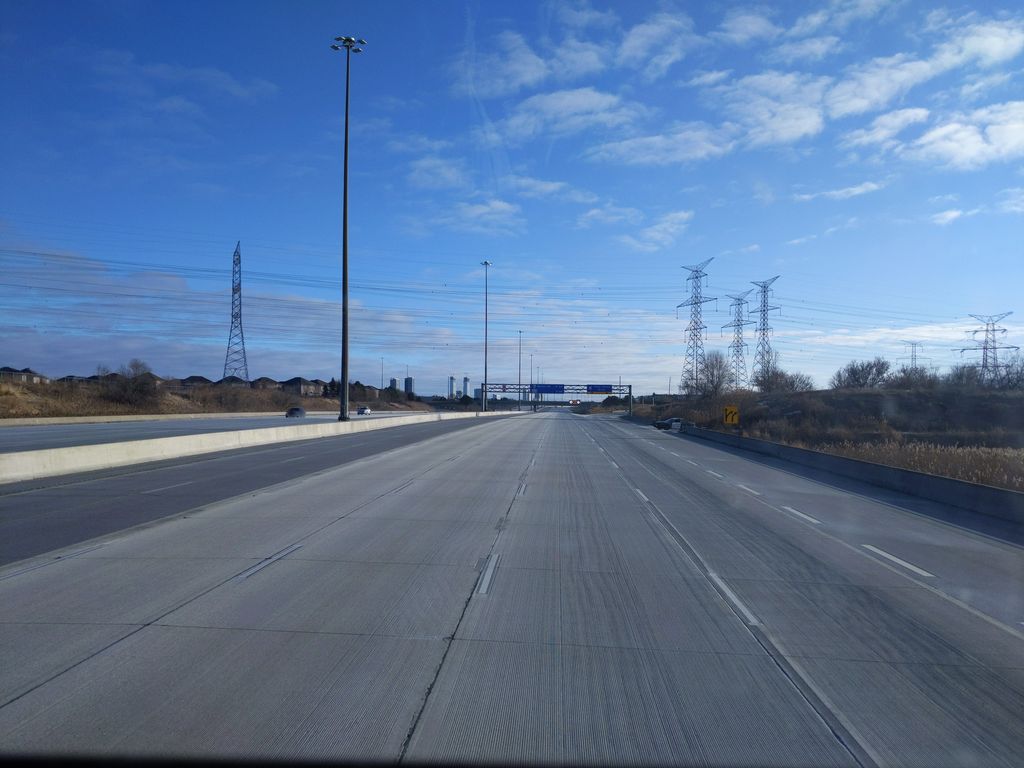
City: toronto